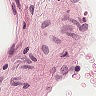
Metastatic tissue present: no